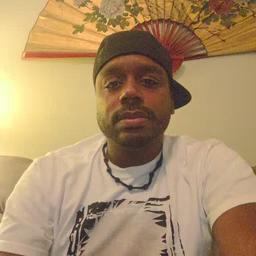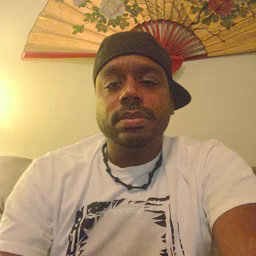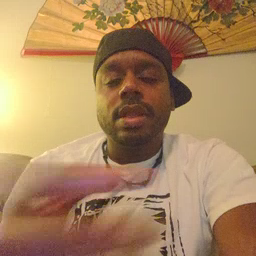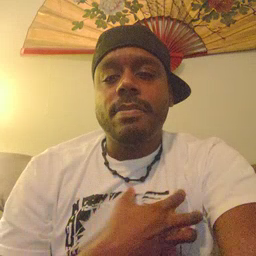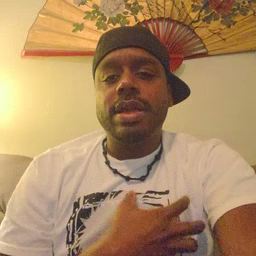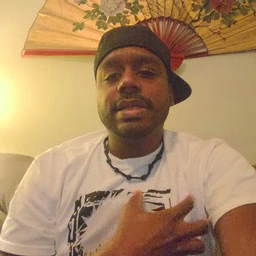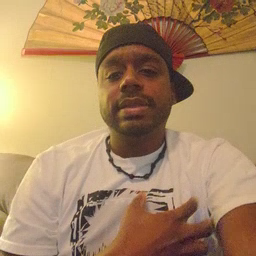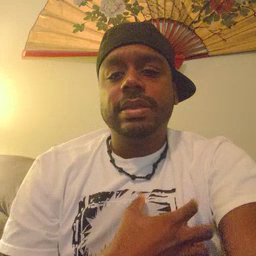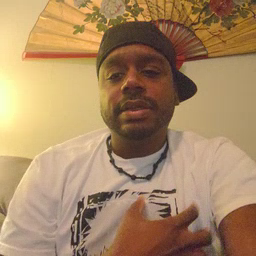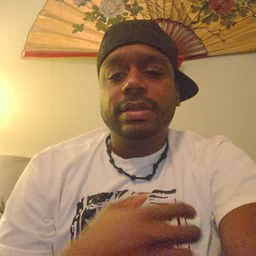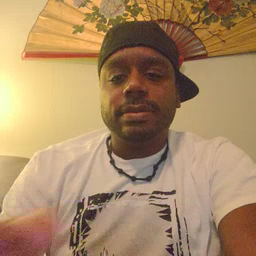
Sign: police